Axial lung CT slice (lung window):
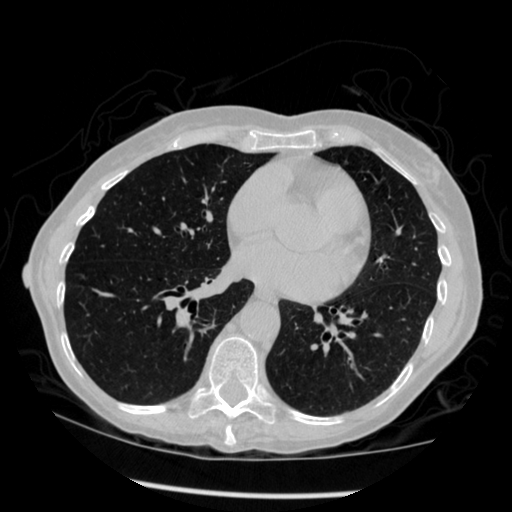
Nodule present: no